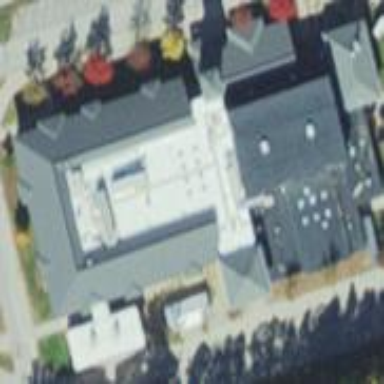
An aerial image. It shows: School building.